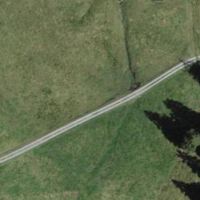
EUNIS habitat code: 23
Species observed at this site:
Caltha palustris